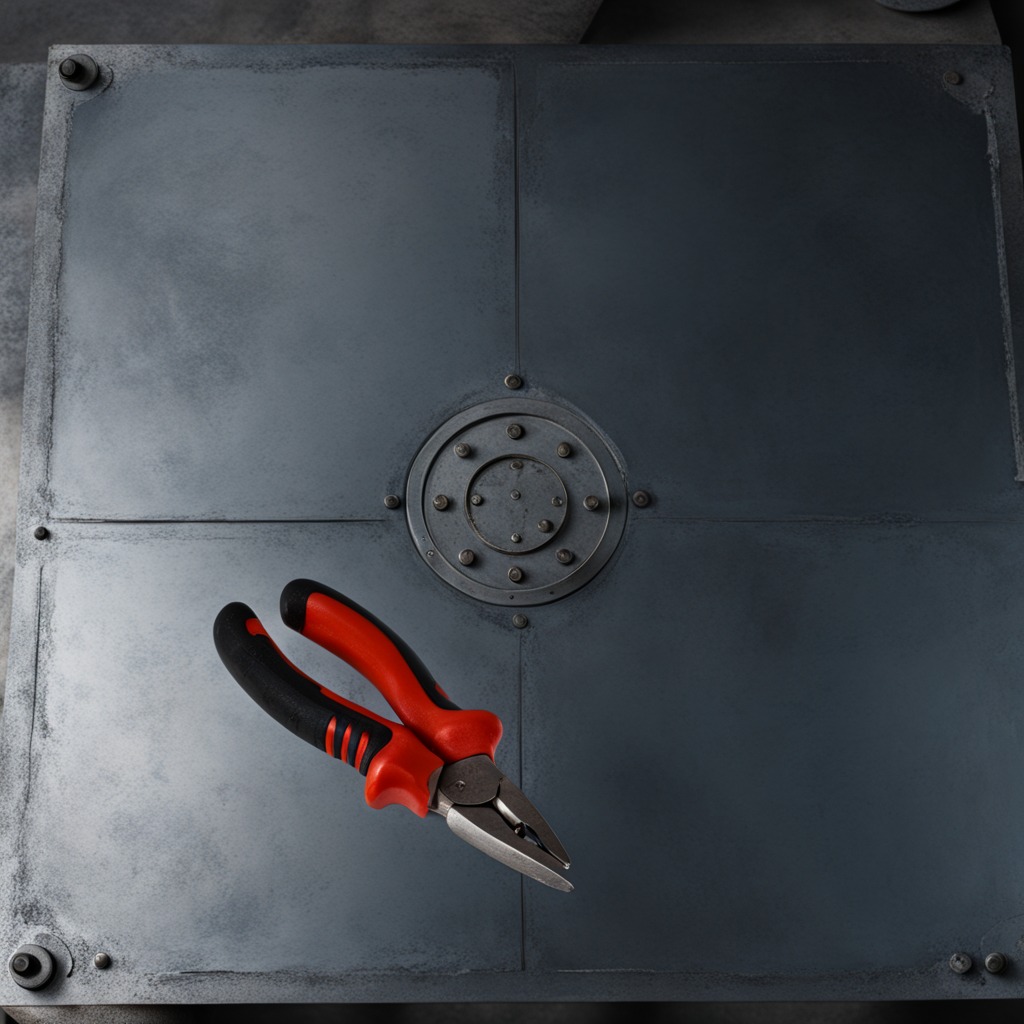
A plier is lying on the cold steel table in a mining workshop.